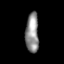
Tissue: lung
Cell type: Epithelial cells
Senescence score: 0.214
Nuclear area (px): 511
Mean DAPI intensity: 143.268